Interaction volume radius: 10 \u00c5
Interaction volume height: 20 \u00c5
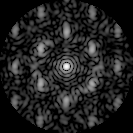
Disorder parameter: 0.5529